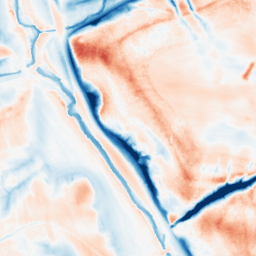
Category: classical
Decomposition family: gaussian
Decomposition parameters: sigma: 10
Upsampling method: cubic_mitchell
Upsampling parameters: scale: 4
Upsampling scale: 4